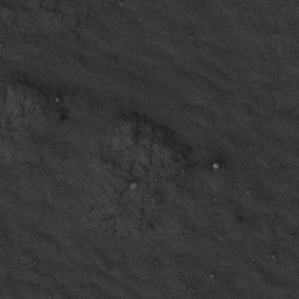
Label: frost